Question: If I understand it correctly, Visual Studio is supposed to Color Data Types Blue. So why doesn't it do that with DateTime?

Thanks
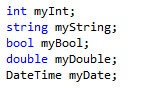
Answer: 'int' is a keyword as defined in the <URL>.
The default colour settings in Visual Studio is to highlight 'keywords' blue which is why the keywords you've shown are in blue.